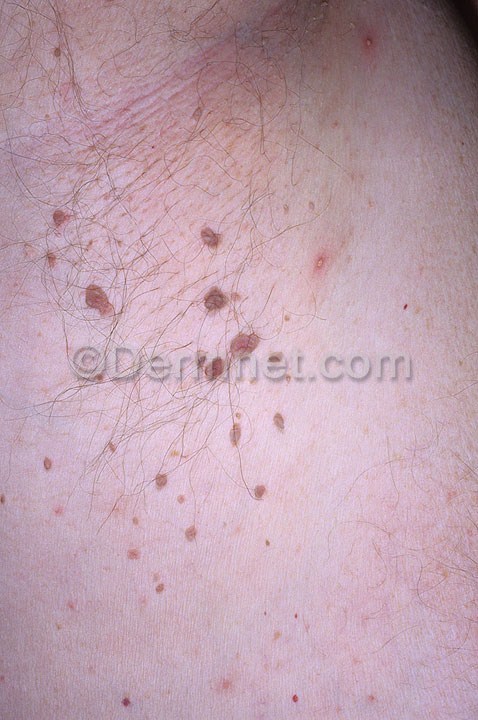
Disease: Seborrheic Keratoses and other Benign Tumors